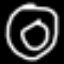
Label: donut